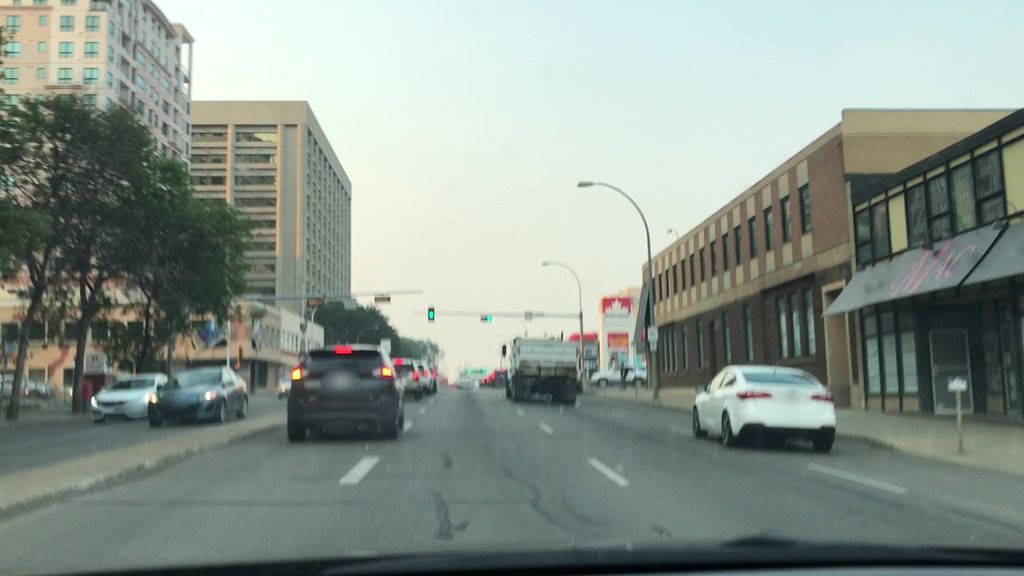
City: edmonton